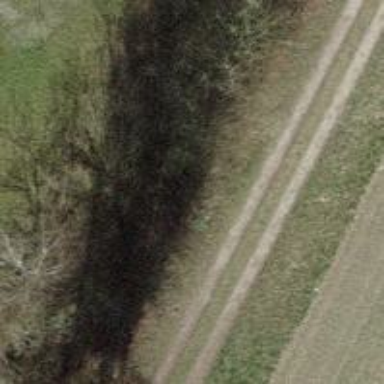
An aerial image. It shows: Track with grade2 tracktype.